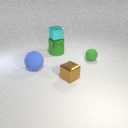
large blue rubber sphere to the left of large green metal cylinder